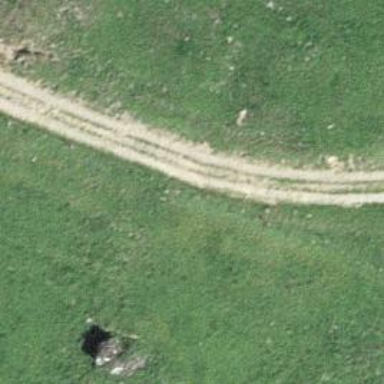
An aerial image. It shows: Track road with grade3 tracktype.